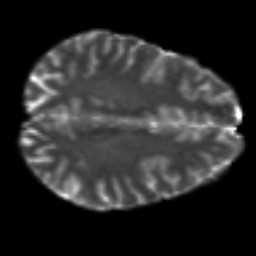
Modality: T2w
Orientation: axial
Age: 18
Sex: male
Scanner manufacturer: siemens
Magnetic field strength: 3 T
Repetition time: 7 s
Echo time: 0.0926 s